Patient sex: M
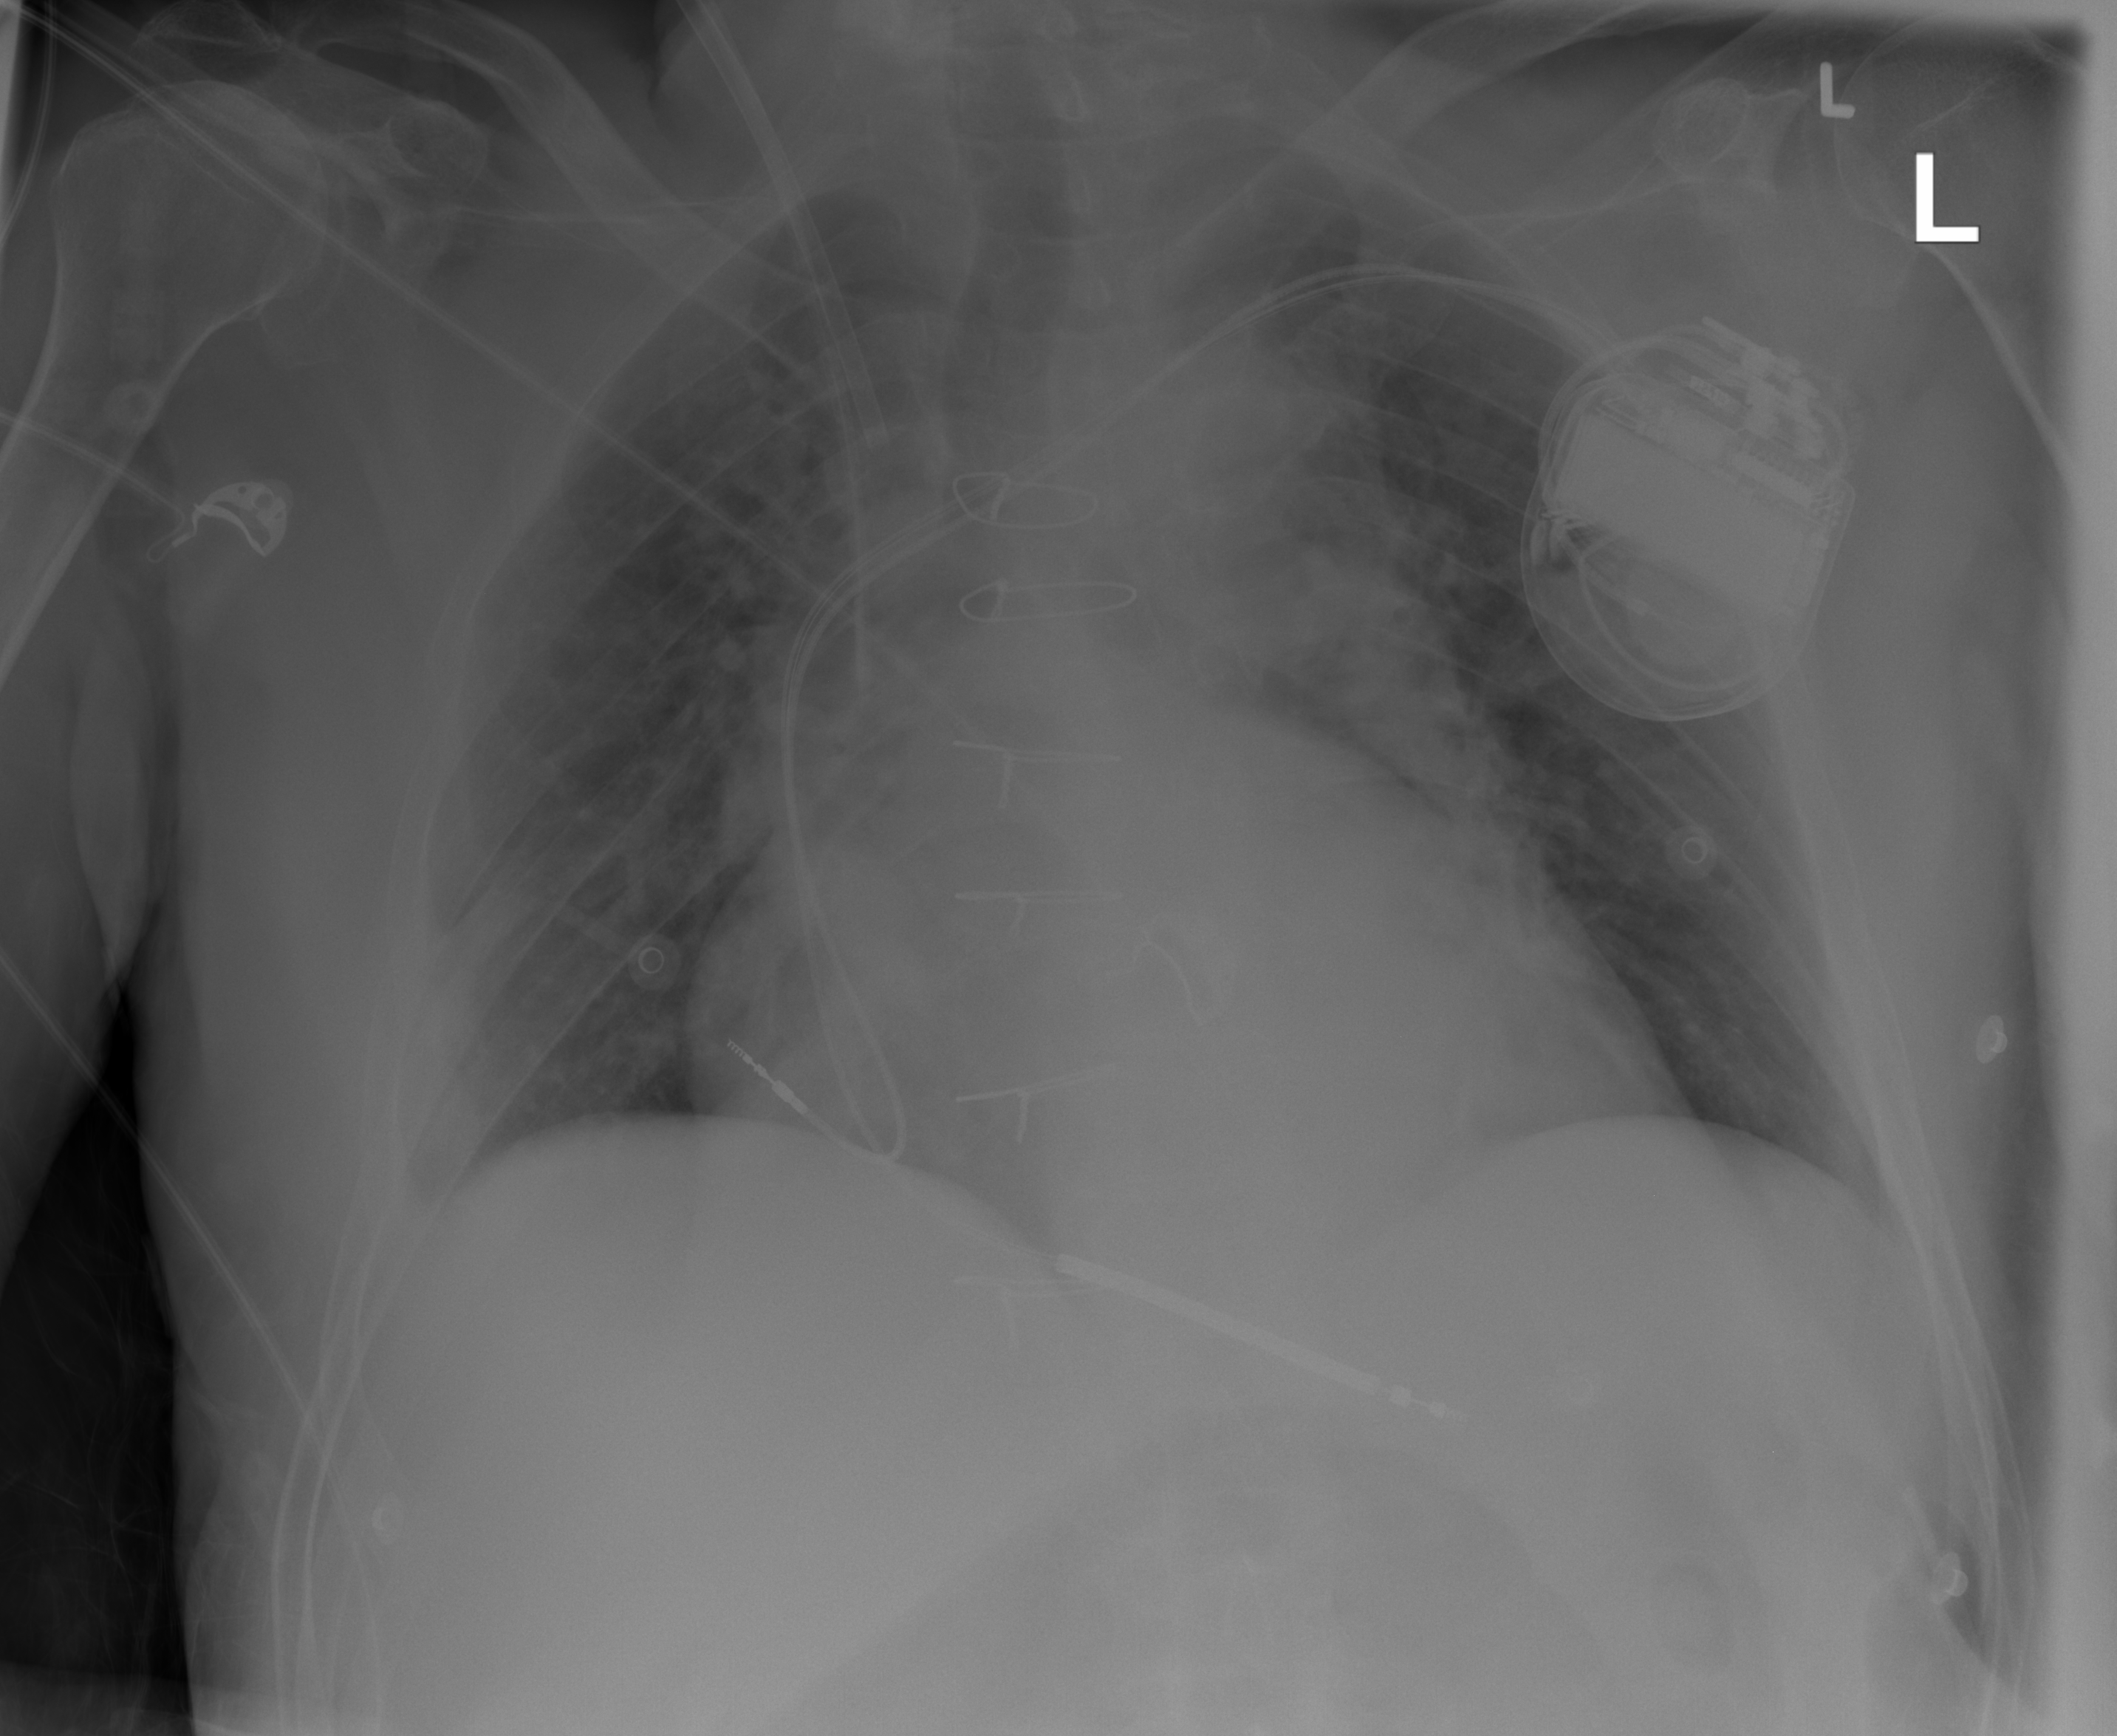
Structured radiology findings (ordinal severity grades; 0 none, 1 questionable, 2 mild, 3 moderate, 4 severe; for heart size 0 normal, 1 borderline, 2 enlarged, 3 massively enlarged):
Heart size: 2
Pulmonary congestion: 2
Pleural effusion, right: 1
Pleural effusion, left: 0
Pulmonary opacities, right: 1
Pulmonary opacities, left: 1
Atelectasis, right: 1
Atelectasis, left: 0